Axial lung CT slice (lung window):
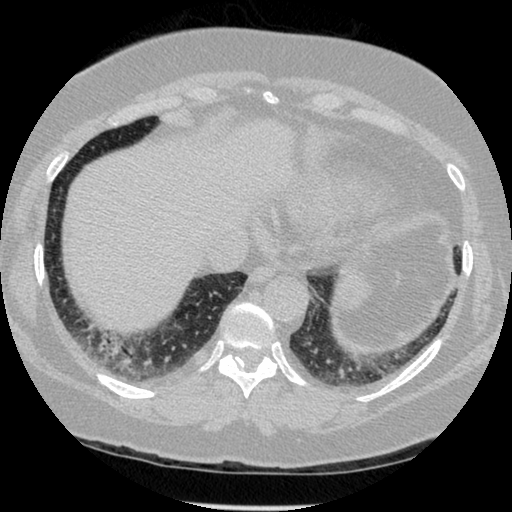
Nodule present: no